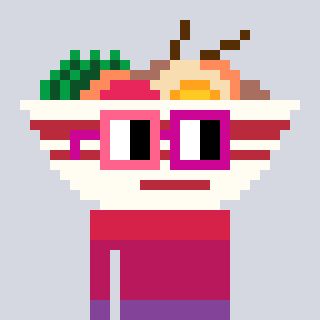
a pixel art character with square pink and red glasses, a noodles-shaped head and a orange-colored body on a cool background